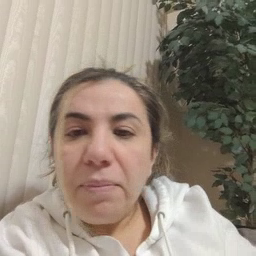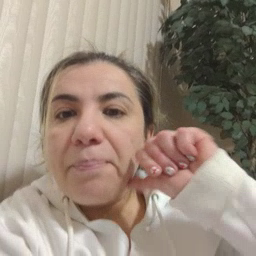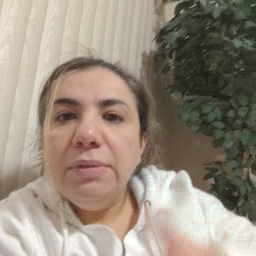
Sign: tomorrow